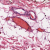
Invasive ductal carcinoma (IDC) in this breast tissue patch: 0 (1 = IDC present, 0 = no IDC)